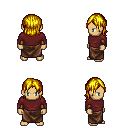
a pixel art fantasy rpg character, male body template, human, tanned skin, maroon long-sleeve shirt, robe skirt, blonde long bangs hairstyle, leather bracers, four views (front, back, left, right), 2x2 character sprite sheet, small pixel art, hard edges, no anti-aliasing